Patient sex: F
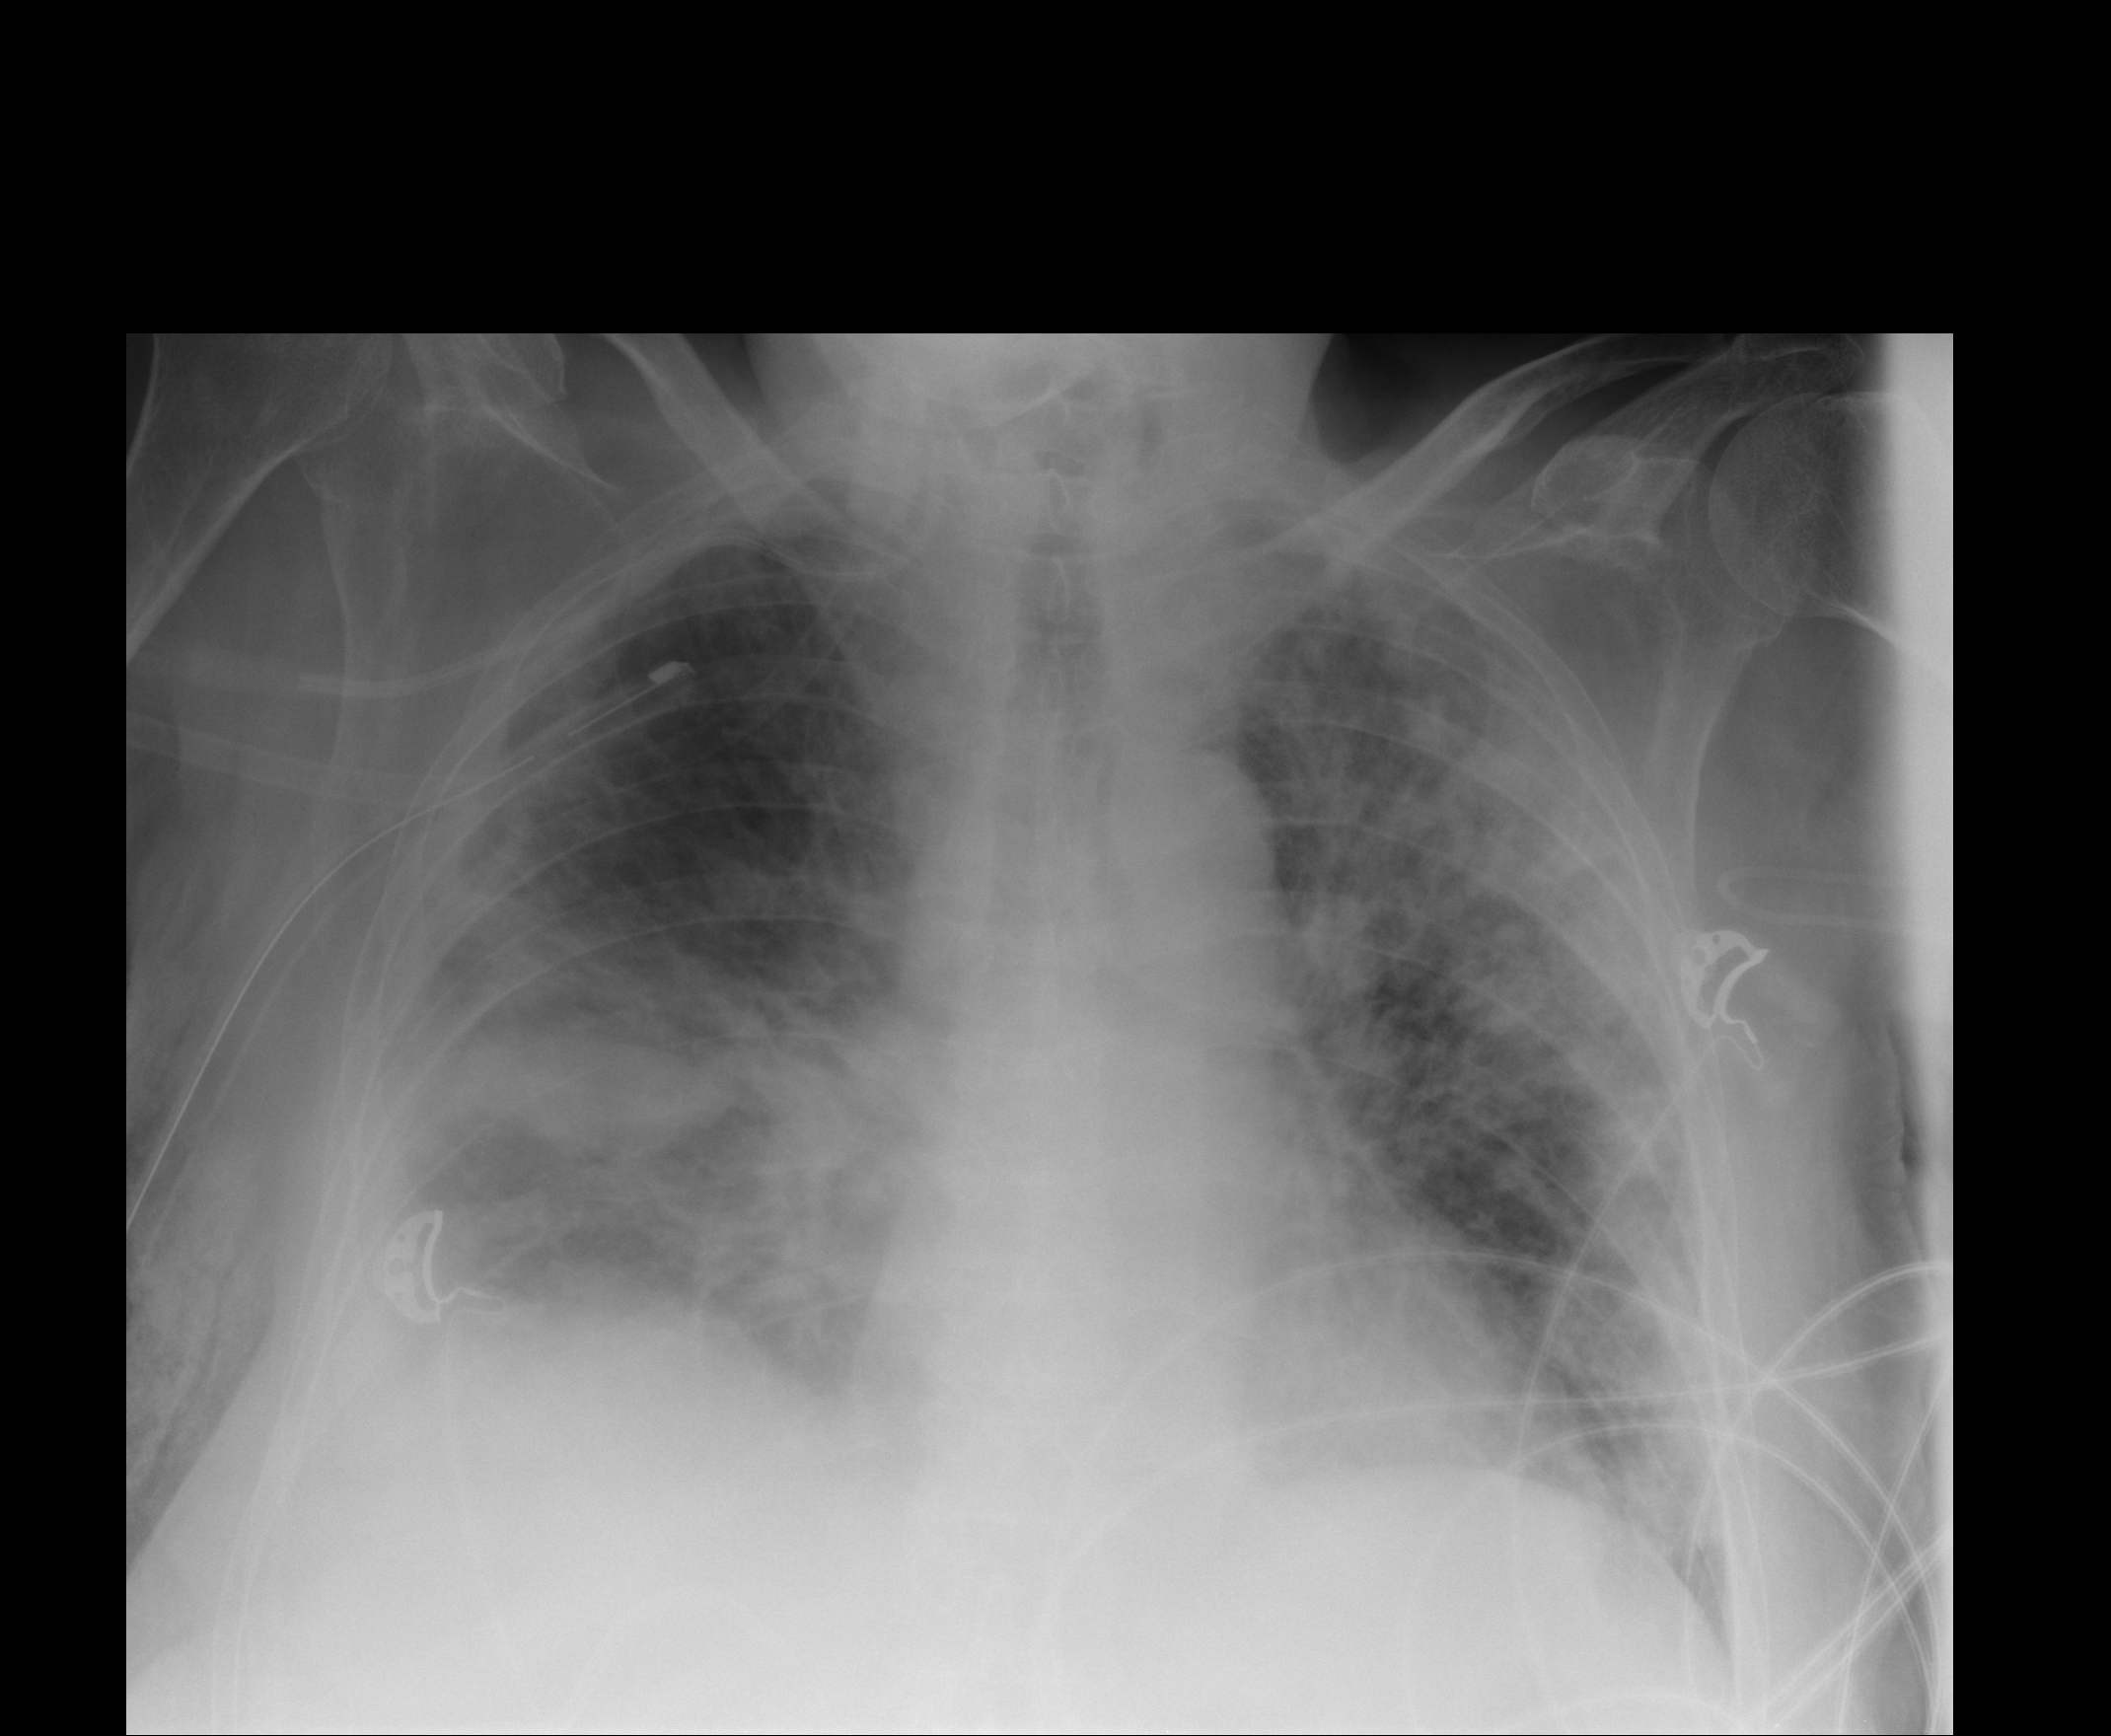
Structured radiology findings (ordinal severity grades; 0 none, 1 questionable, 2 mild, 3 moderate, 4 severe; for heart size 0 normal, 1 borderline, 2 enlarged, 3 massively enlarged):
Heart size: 0
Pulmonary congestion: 0
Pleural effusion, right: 2
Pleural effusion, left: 2
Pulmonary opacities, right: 2
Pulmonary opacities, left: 3
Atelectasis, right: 2
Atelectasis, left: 2